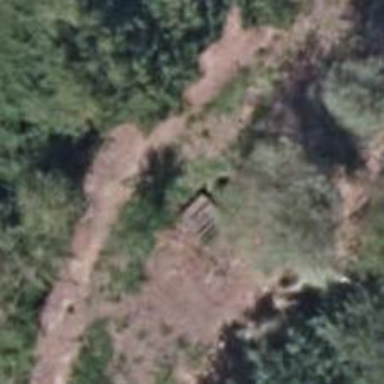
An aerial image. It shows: Picnic table located in leisure land area.